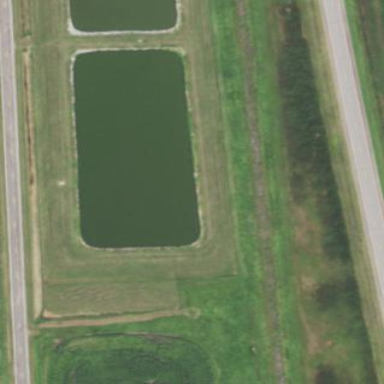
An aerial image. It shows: Image of wastewater.